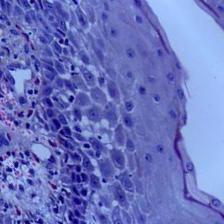
Diagnosis: Normal